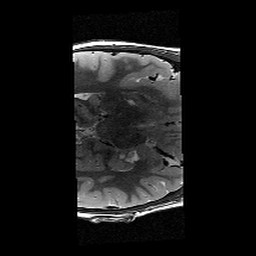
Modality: T2w
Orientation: axial
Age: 11
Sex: male
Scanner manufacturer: siemens
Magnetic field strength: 3 T
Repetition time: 9.23 s
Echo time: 0.067 s